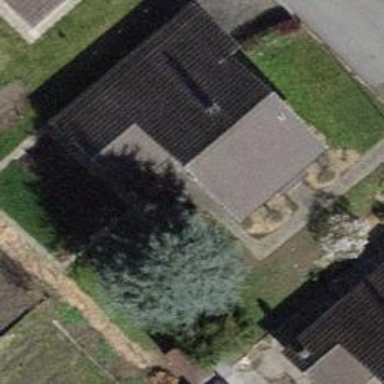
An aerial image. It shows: Building with tile roof.